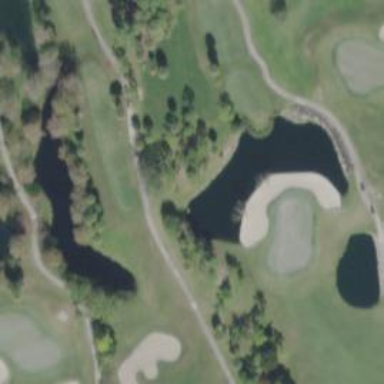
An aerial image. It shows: Picturesque scene of golf course with lateral water hazard.